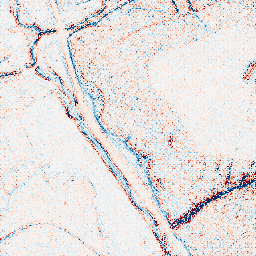
Category: edge_preserving
Decomposition family: anisotropic_diffusion
Decomposition parameters: iterations: 20
kappa: 10
gamma: 0.1
Upsampling method: regularized
Upsampling parameters: scale: 2
lambda_reg: 0.1
Upsampling scale: 2